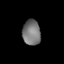
Tissue: lung
Cell type: Endothelial cells
Senescence score: 0.5708
Nuclear area (px): 445
Mean DAPI intensity: 119.13